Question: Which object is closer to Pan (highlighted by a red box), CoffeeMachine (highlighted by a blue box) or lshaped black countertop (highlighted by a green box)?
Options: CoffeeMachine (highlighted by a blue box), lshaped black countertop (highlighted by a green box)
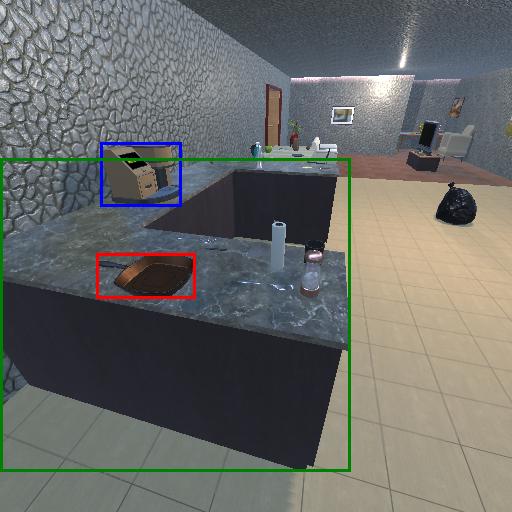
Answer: CoffeeMachine (highlighted by a blue box)